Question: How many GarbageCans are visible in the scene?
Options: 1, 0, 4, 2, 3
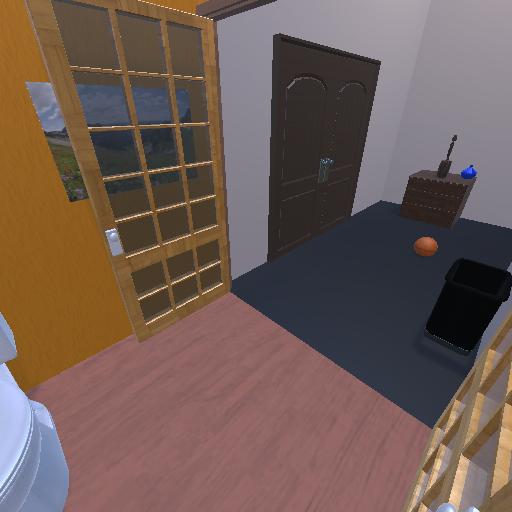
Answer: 1